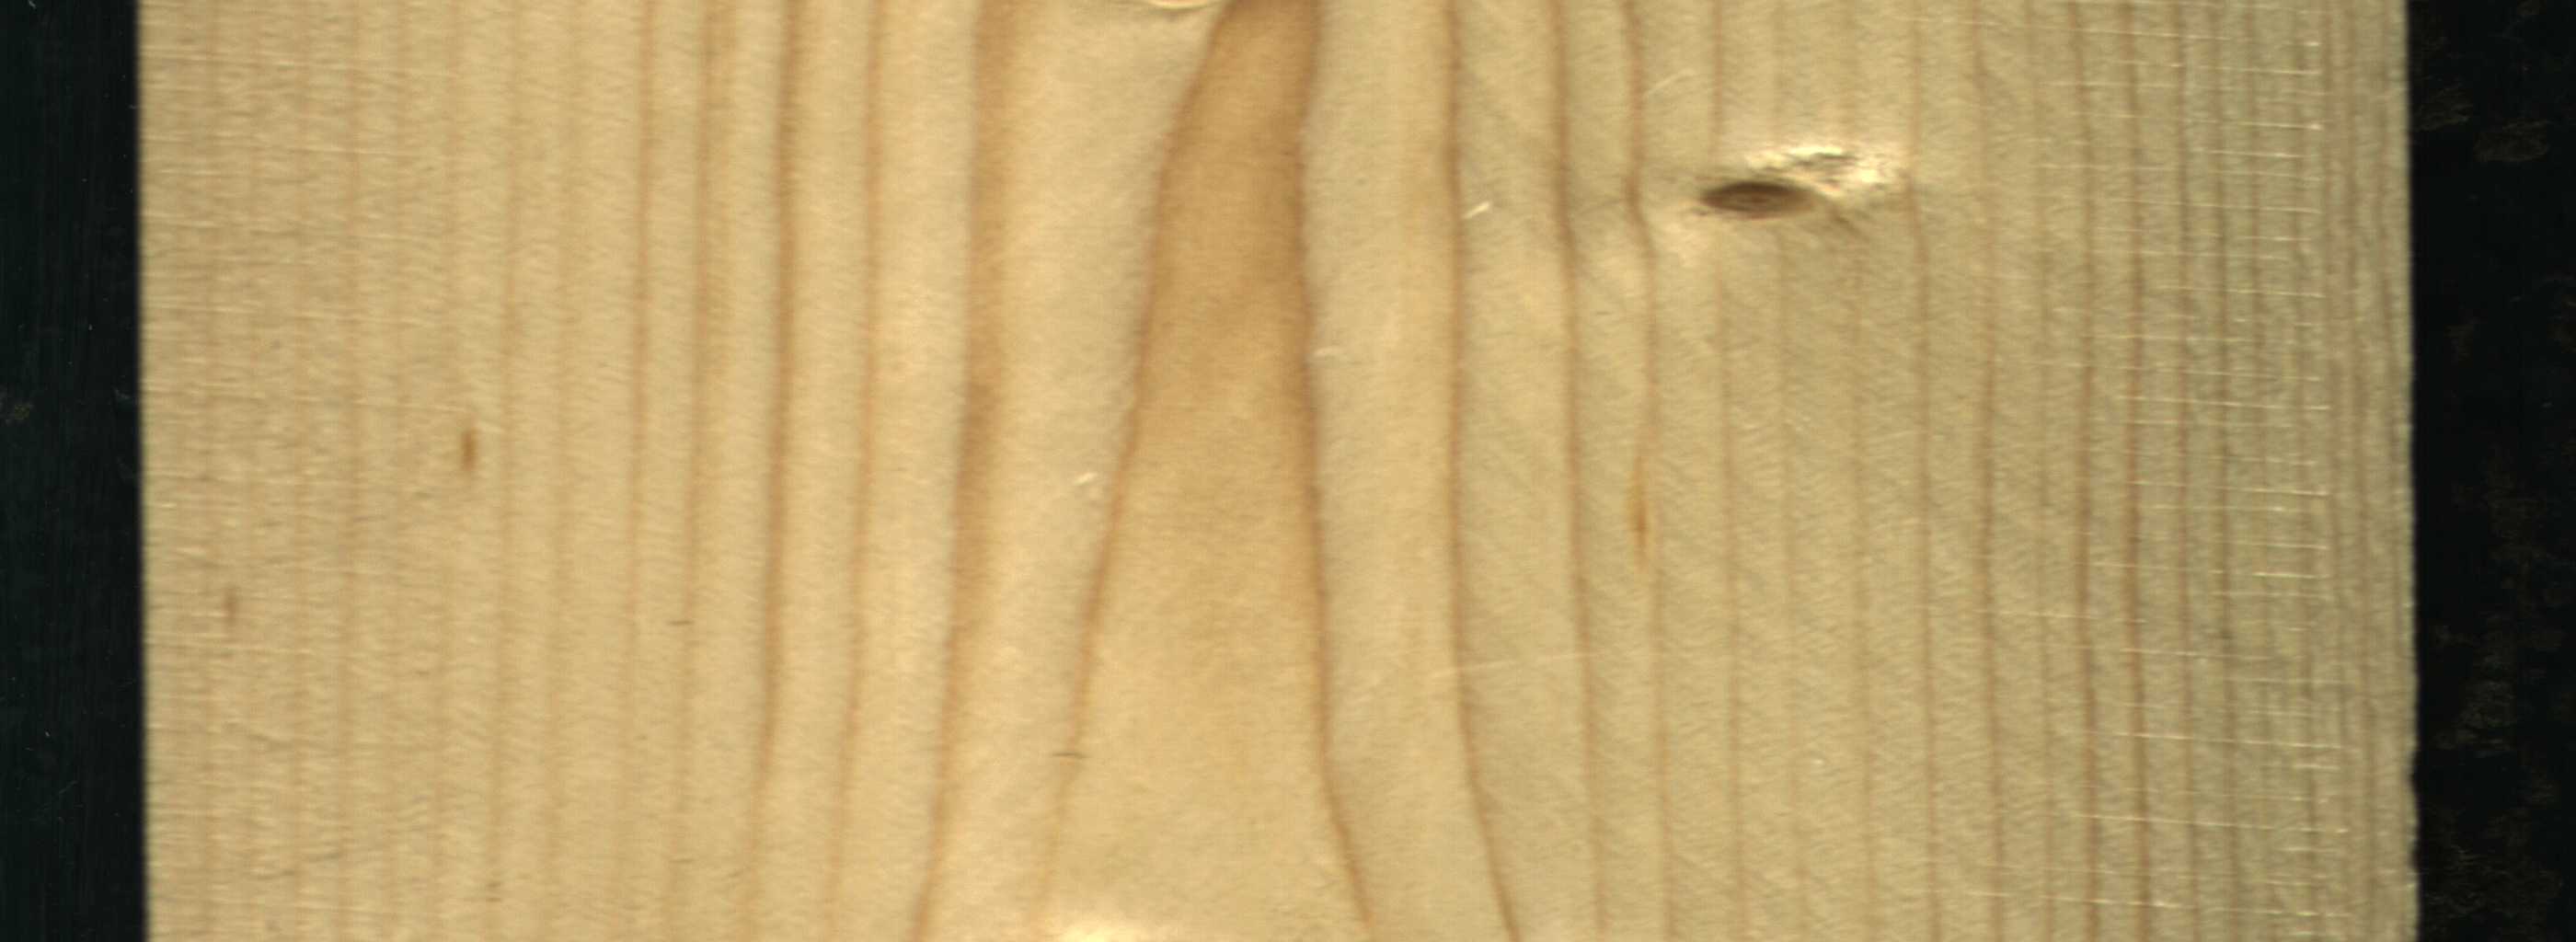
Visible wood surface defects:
Dead_Knot